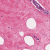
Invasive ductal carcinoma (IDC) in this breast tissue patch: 0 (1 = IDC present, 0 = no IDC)